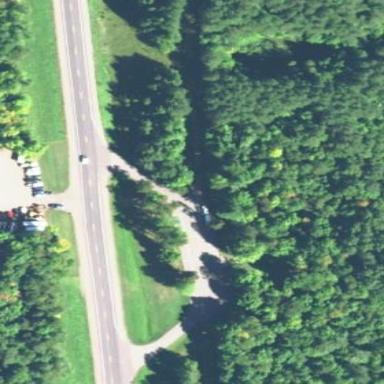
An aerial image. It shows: Rest area on the road.